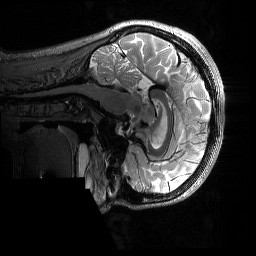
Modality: T2w
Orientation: sagittal
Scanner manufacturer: siemens
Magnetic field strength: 3 T
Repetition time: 3.2 s
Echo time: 0.565 s